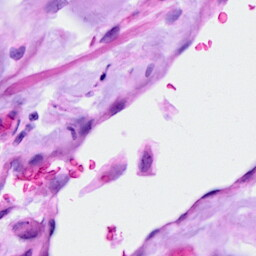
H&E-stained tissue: Ovarian